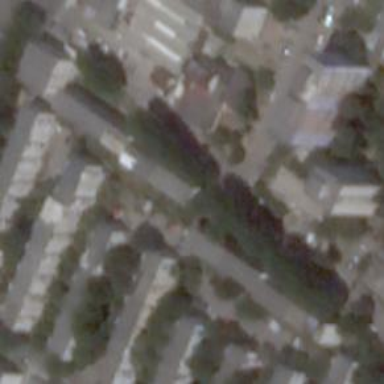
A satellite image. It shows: Residential road.